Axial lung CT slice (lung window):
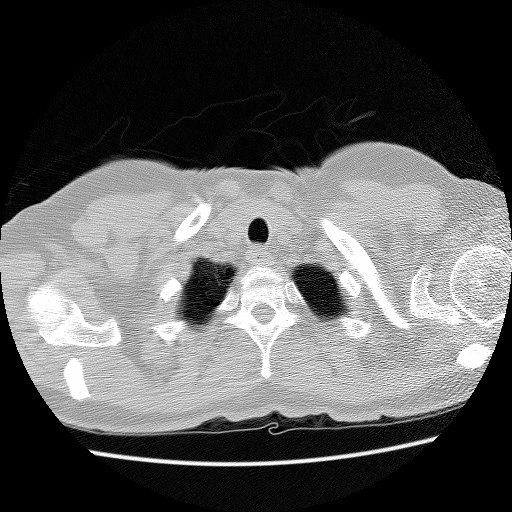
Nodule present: no